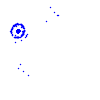
Particle: pion